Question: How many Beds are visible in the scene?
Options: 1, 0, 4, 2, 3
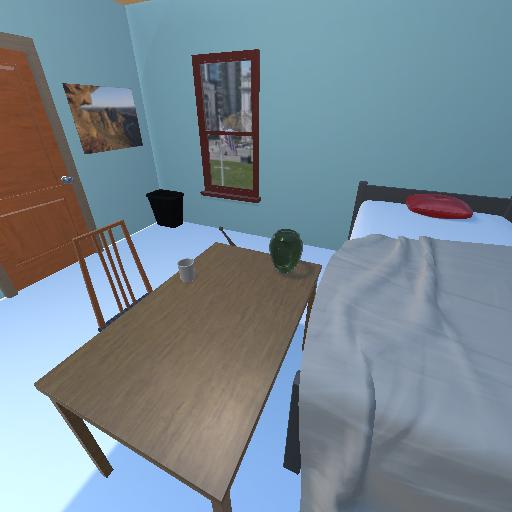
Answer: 1